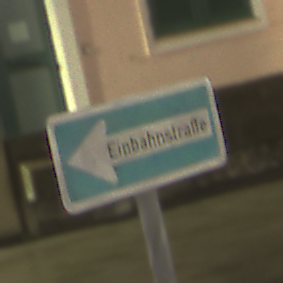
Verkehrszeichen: EinbahnstrasseLinksweisend
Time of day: Night
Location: Outdoor (Urban)
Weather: PartlyCloudy
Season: NotSpecified
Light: Artificial